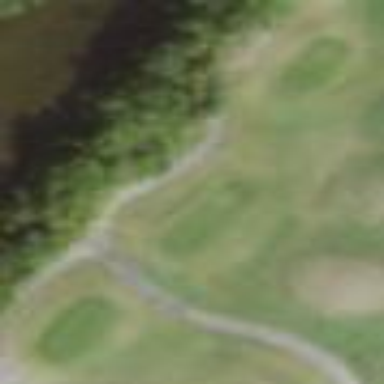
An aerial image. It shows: Grassy area designated as golf tee.